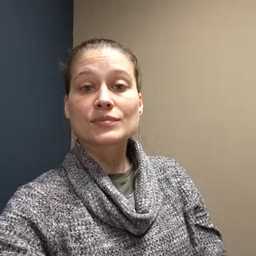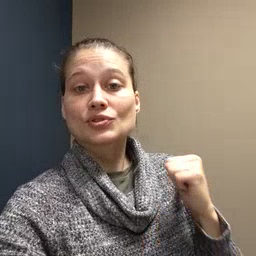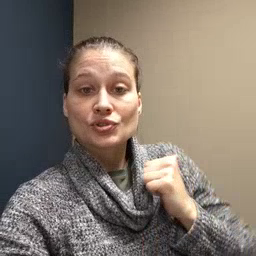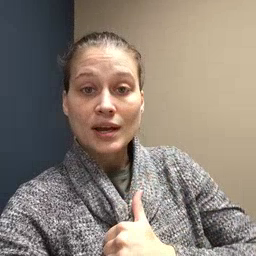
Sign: jacket